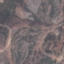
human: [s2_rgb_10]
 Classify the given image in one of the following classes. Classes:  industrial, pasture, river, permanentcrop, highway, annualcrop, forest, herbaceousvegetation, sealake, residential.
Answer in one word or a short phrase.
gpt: HerbaceousVegetation